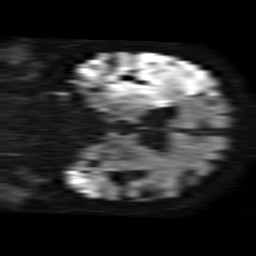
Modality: TRACE
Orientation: coronal
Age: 88
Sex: male
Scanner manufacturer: philips
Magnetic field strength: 1.5 T
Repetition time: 3.393 s
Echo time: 0.06922 s